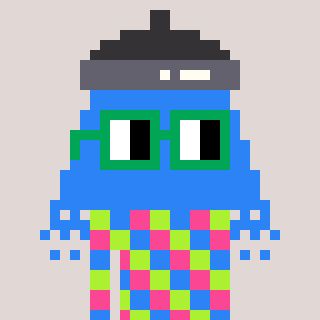
a pixel art character with square green glasses, a shower-shaped head and a peachy-colored body on a warm background